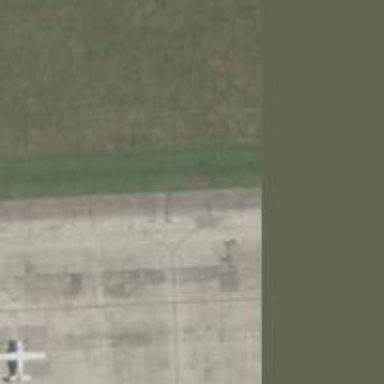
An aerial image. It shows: Image of taxiway at airport.